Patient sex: F
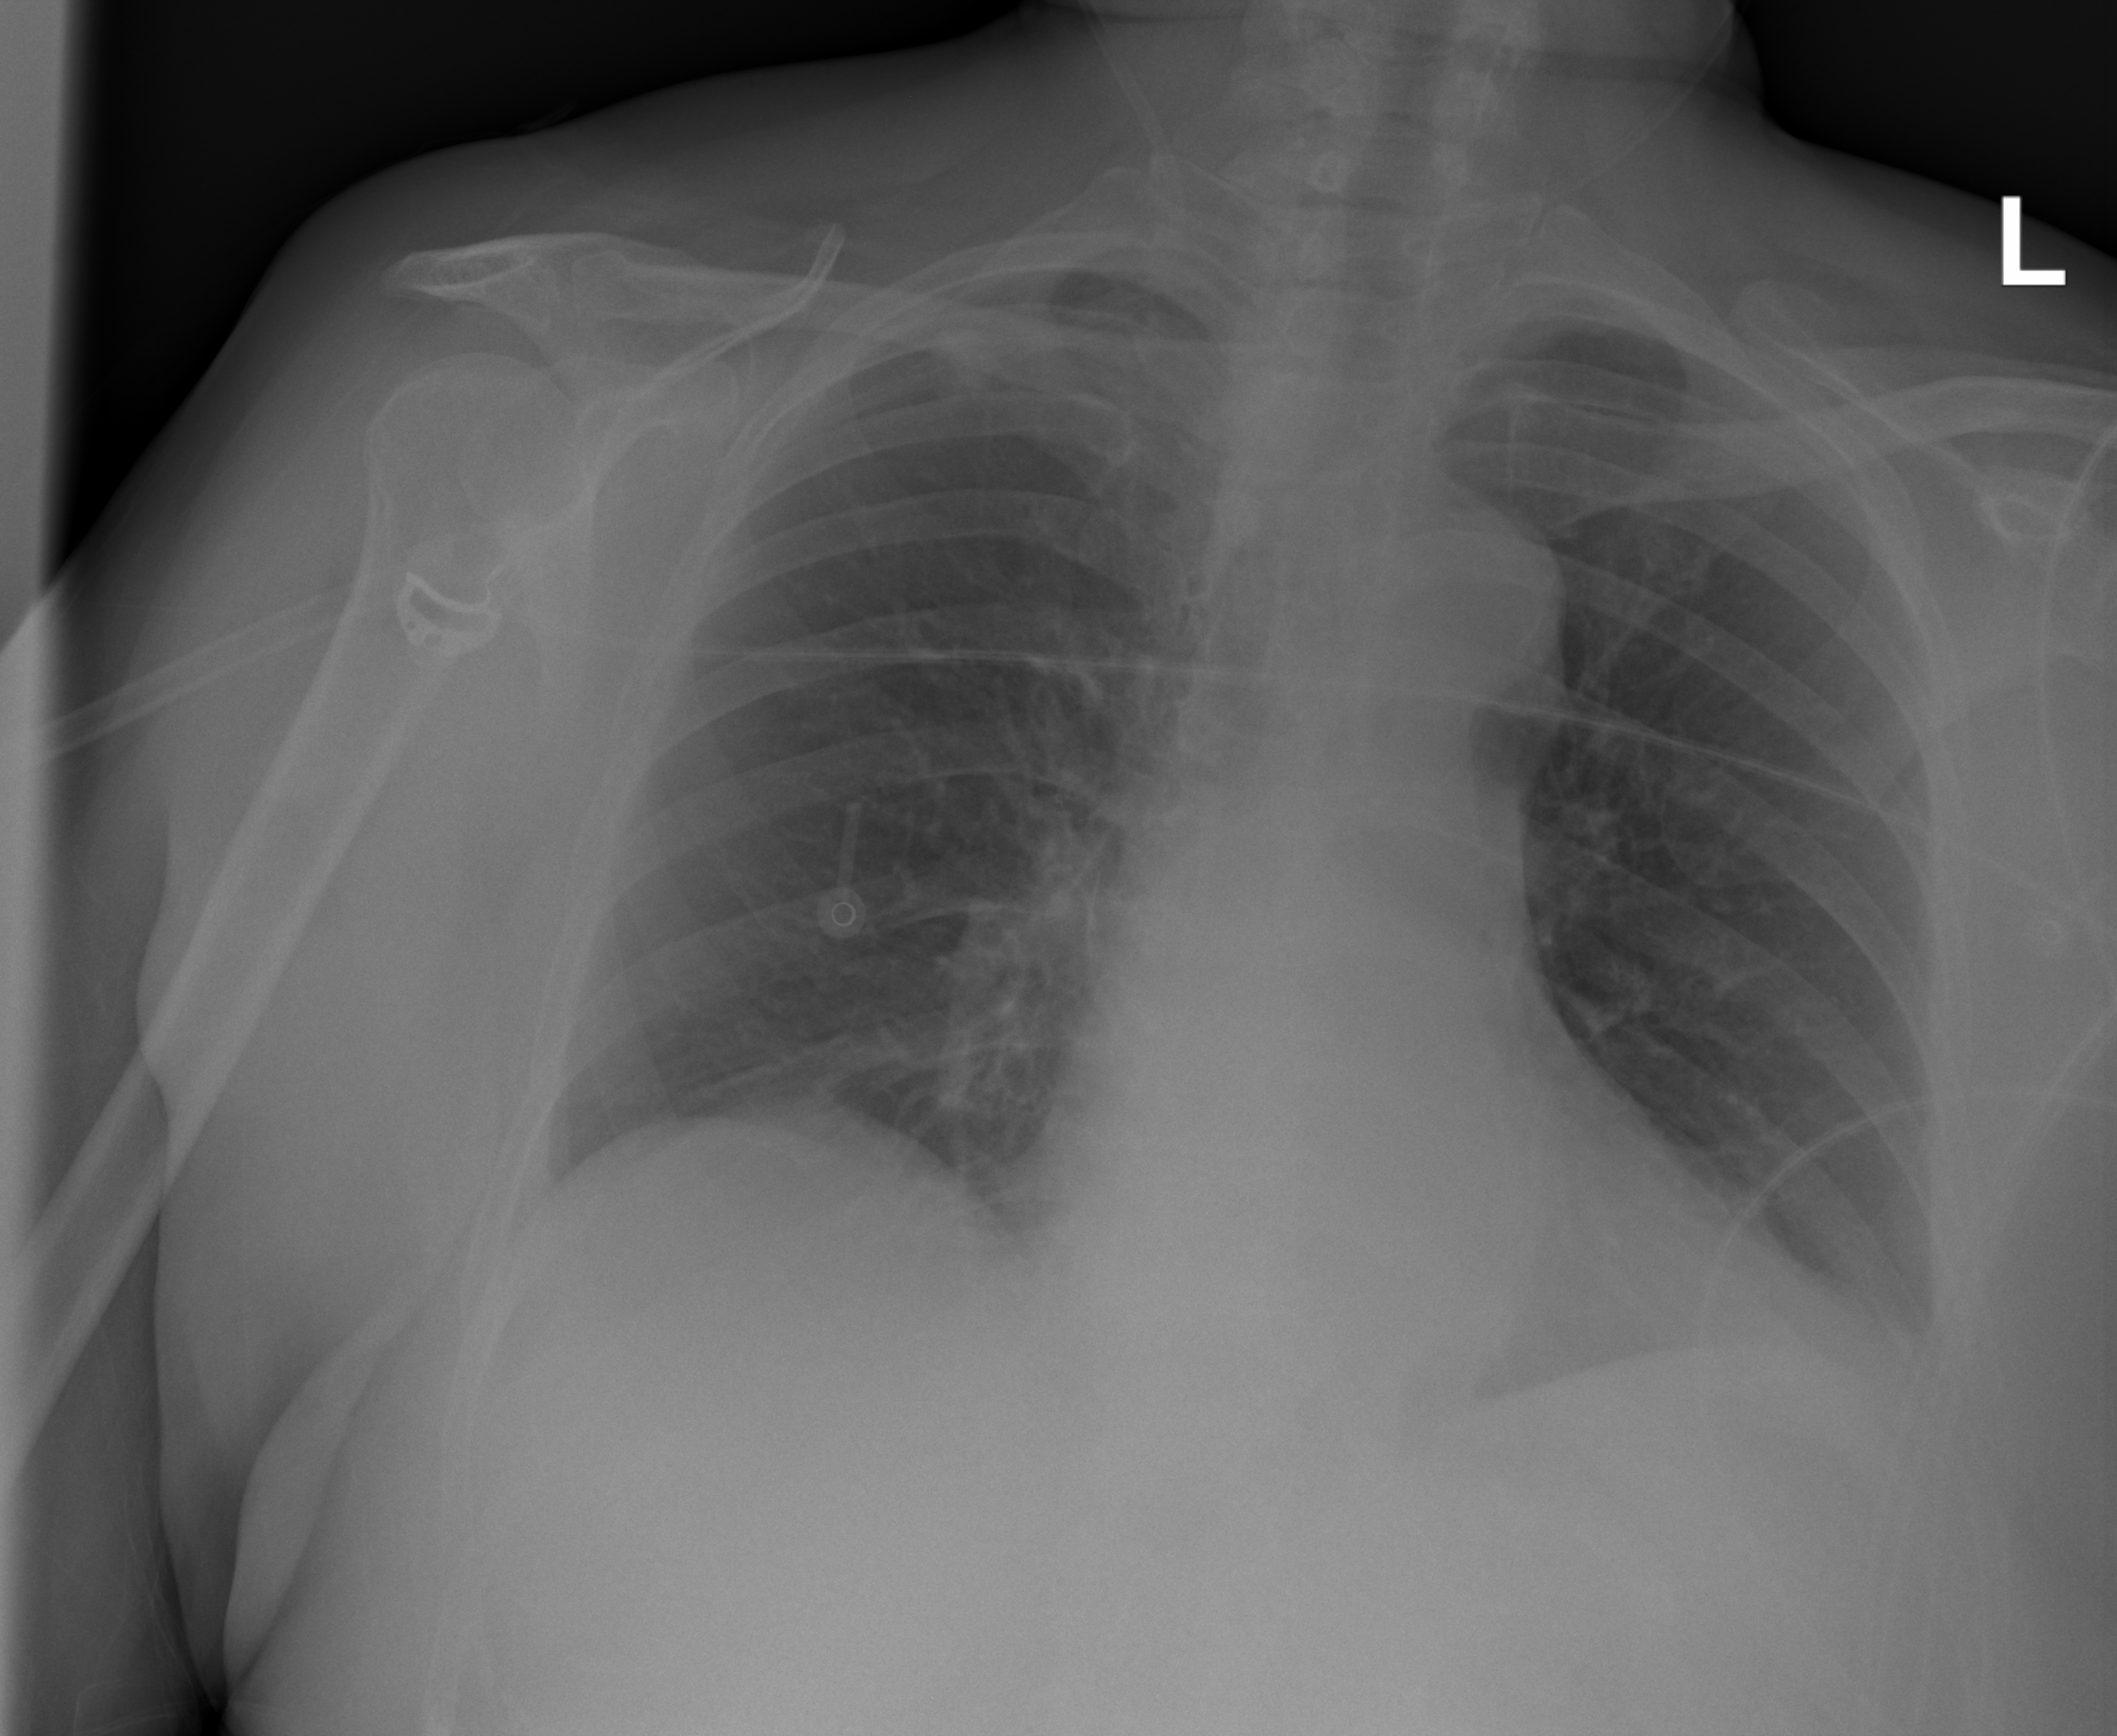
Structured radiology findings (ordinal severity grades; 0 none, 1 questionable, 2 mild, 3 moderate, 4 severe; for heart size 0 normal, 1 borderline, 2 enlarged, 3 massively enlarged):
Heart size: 0
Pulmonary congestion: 0
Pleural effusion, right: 0
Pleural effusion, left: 2
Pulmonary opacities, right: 0
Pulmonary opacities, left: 0
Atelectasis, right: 2
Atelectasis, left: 2